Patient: sex M, age 19
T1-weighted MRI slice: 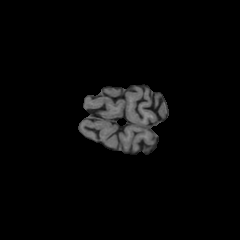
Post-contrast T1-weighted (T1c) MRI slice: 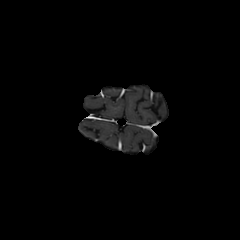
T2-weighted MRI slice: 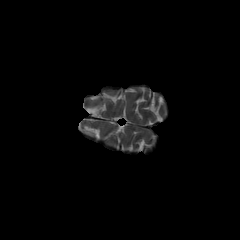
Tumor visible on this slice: no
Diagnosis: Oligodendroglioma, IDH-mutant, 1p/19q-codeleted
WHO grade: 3